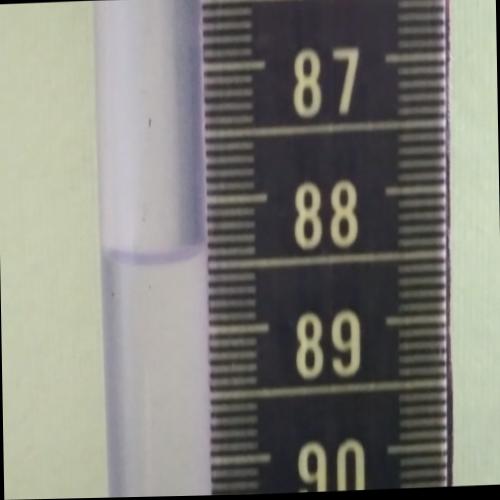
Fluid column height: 88.4 cm